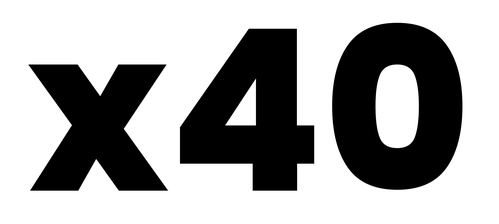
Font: Poppins-ExtraBold